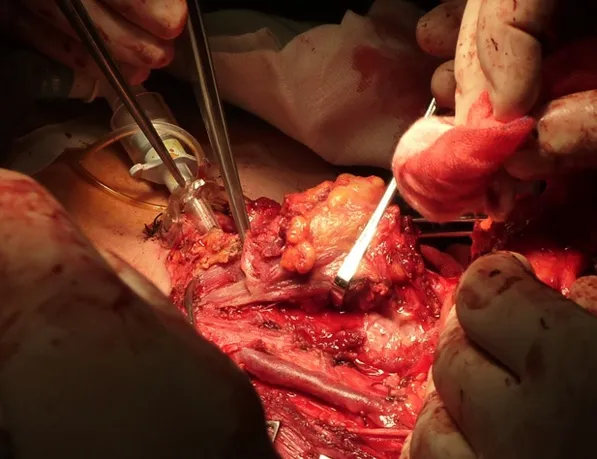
Total laryngectomy with functional bilateral lymph node excision of II-III-IV-V-VI level.
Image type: medical_photograph (other_medical_photograph)